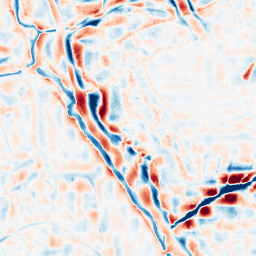
Category: wavelet
Decomposition family: wavelet_dwt
Decomposition parameters: wavelet: sym4
level: 4
Upsampling method: regularized
Upsampling parameters: scale: 2
lambda_reg: 0.001
Upsampling scale: 2